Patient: sex F, age 61
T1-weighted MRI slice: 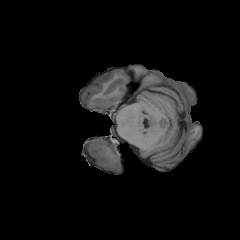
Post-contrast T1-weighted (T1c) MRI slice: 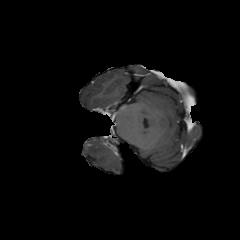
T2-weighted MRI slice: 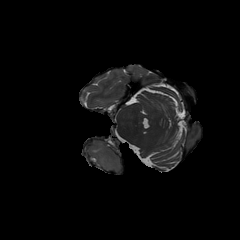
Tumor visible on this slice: yes
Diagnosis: Glioblastoma, IDH-wildtype
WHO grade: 4